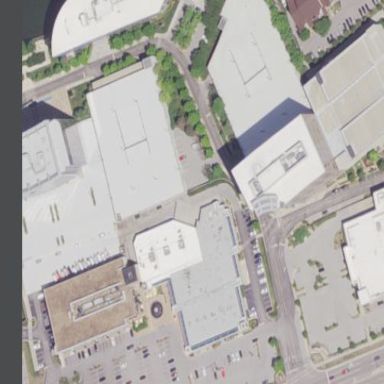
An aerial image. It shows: View of roof of building.